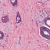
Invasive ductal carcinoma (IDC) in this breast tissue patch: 1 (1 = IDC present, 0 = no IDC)